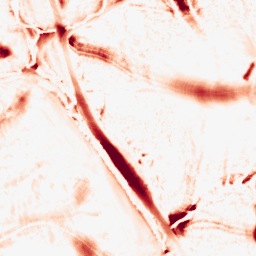
Category: morphological
Decomposition family: tophat
Decomposition parameters: size: 20
mode: white
Upsampling method: linear_exact
Upsampling parameters: scale: 2
Upsampling scale: 2